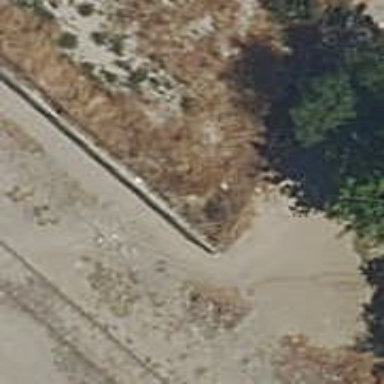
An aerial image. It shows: Unpaved path.